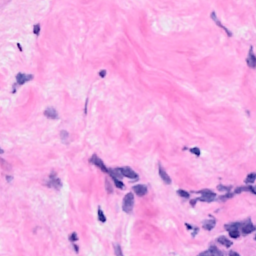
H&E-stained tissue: Breast